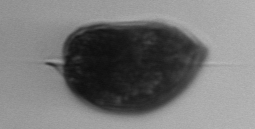
Label: Prorocentrum_micans